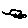
Label: car